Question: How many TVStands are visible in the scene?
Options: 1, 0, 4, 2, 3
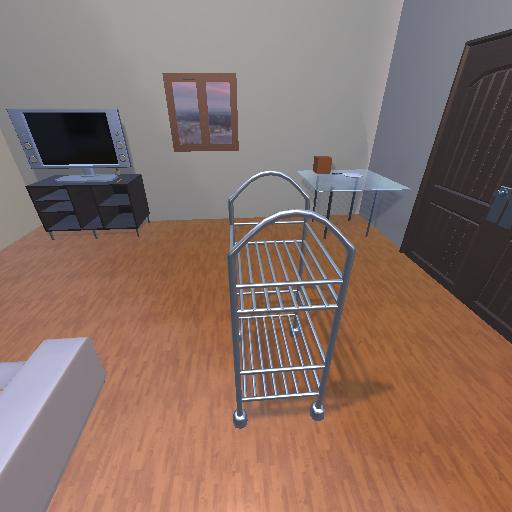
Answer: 1